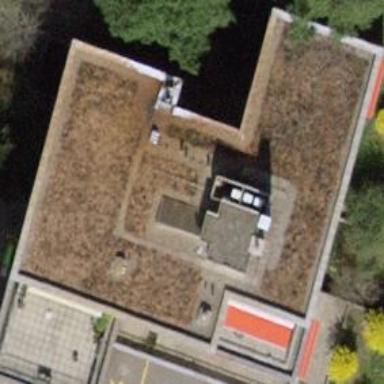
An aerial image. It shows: Plum-colored apartment building with grey roof.